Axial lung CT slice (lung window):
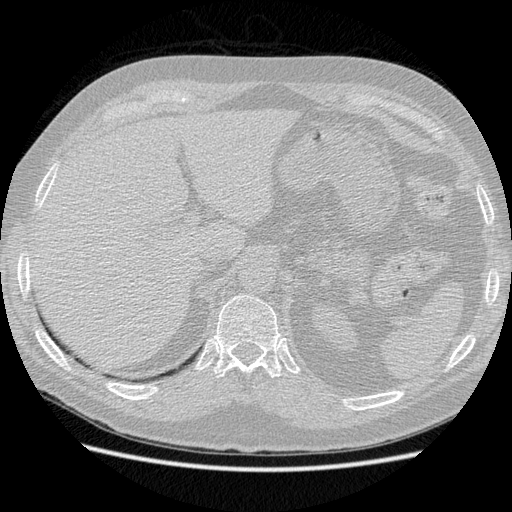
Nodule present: no